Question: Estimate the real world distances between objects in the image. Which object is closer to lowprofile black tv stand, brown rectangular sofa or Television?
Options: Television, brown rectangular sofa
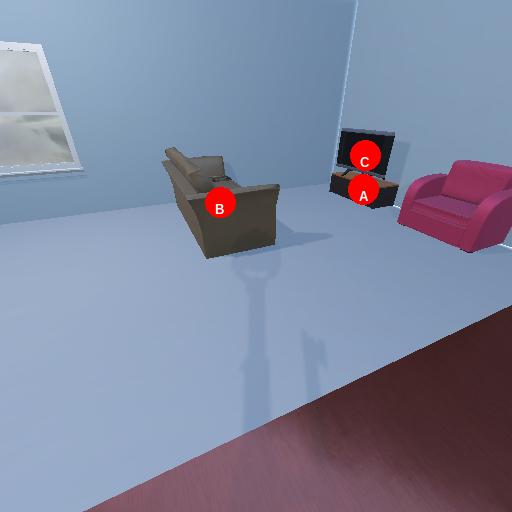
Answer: Television